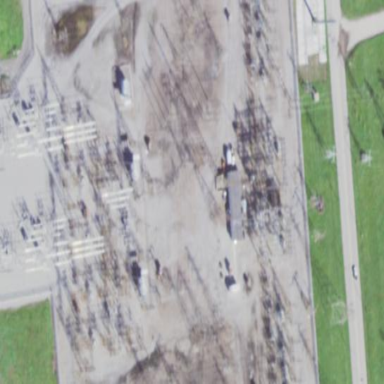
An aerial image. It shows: Power substation.